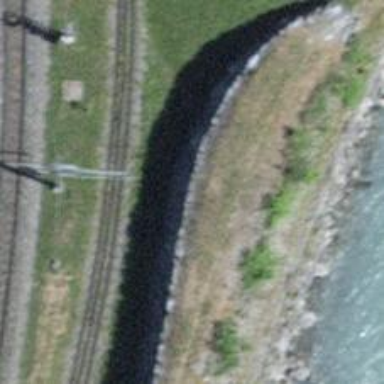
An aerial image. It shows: Retaining wall.